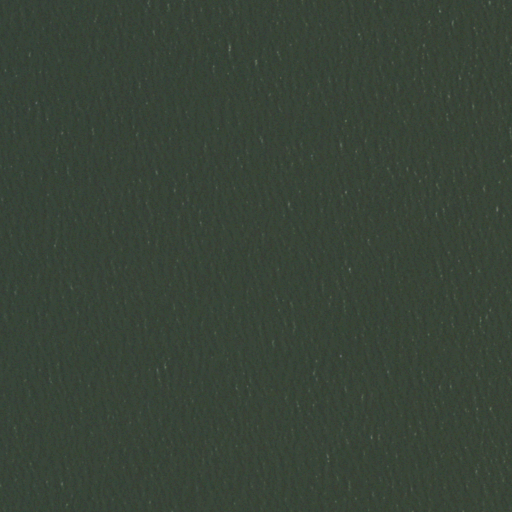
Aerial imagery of cape in Louisiana named Deadman Point containing only open water